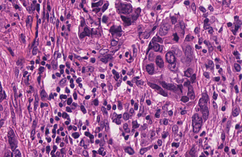
Tumor epithelial tissue: yes
Tumor-associated stroma tissue: yes
Normal tissue: no